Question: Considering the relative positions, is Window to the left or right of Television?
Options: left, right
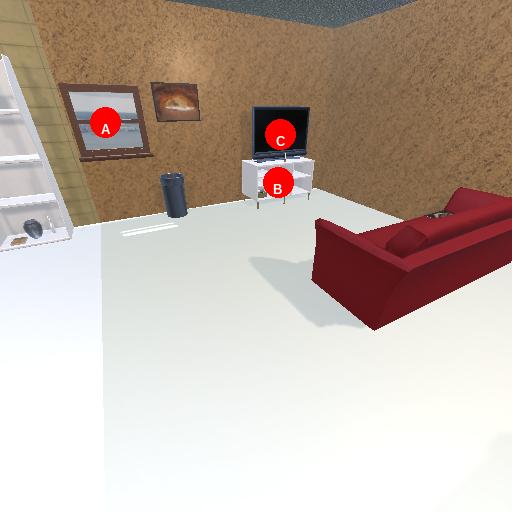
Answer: left